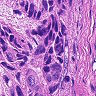
Metastatic tissue present: no